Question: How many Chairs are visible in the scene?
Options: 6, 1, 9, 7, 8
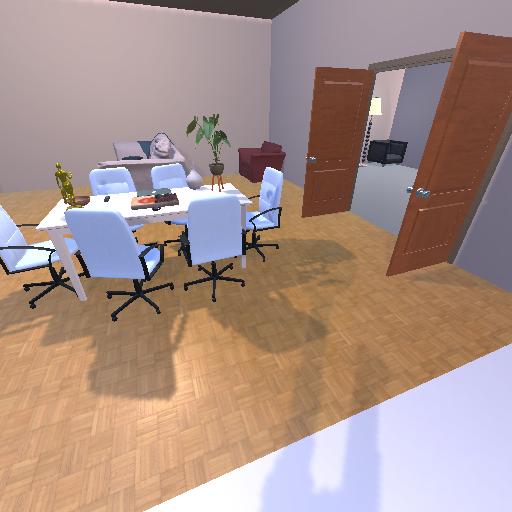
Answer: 6